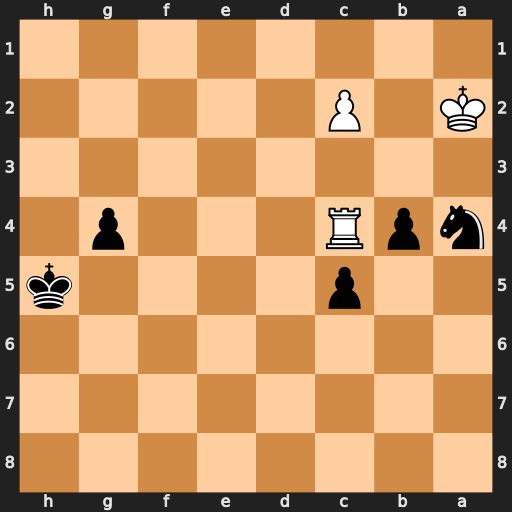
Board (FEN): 8/8/8/2p4k/npR3p1/8/K1P5/8
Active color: b
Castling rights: -
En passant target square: -
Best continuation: g3 Kb3 g2